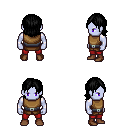
a pixel art fantasy rpg character, male body template, dark elf, purple skin, leather chest armor, red pants, black long bangs hairstyle, brown shoes, four views (front, back, left, right), 2x2 character sprite sheet, small pixel art, hard edges, no anti-aliasing